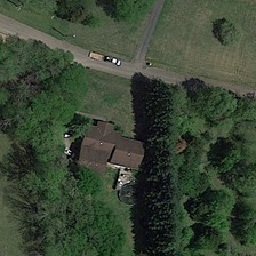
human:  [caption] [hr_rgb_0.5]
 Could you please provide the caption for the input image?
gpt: There is only one residential area.

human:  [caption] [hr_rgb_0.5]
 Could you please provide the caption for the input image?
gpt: There are only houses in sparsely houses and looks a little lonely.

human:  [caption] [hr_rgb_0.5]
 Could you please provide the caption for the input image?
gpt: The sparse residential area, with only one house, looks a little lonely.

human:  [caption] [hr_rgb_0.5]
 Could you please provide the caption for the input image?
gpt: There's only one house in the neighborhood and it looks a little lonely.

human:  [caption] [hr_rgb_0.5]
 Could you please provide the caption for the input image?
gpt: There's only one house in the sprawling residence and it seems a little lonely.